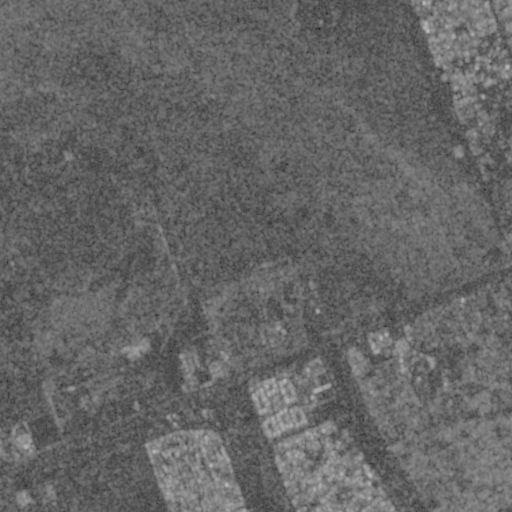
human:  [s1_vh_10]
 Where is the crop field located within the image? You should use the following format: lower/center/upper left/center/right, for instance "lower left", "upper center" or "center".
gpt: The crop field is located in the center left of the image.
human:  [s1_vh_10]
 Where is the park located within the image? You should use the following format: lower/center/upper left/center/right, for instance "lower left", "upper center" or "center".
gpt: The park is located in the lower center of the image.
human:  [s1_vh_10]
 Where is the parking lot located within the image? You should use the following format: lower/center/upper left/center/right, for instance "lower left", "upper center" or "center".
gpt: The parking lot is located in the lower center of the image.
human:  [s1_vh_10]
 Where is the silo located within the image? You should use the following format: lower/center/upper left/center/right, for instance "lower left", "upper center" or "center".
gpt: The silo is located in the lower right of the image.
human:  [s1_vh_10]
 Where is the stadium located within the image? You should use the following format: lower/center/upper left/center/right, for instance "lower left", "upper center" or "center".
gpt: The stadium is located in the lower center of the image.
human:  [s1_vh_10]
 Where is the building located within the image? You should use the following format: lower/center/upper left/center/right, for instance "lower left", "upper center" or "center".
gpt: There is no building in the image.

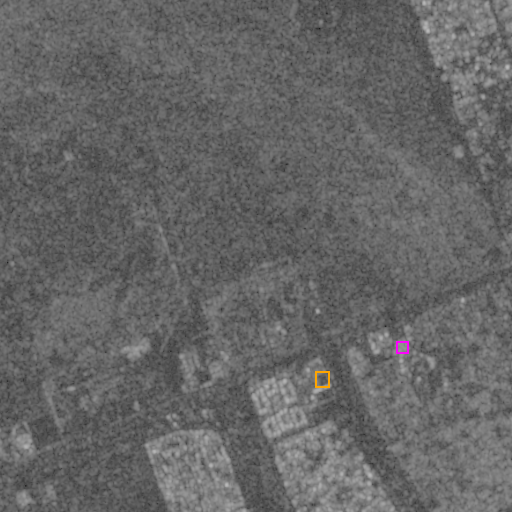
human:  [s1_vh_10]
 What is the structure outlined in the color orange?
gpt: The structure outlined in orange is a park.
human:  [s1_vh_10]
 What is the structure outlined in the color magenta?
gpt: The structure outlined in magenta is a silo.
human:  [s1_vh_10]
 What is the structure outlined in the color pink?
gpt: There is no pink outline.